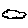
Label: cloud